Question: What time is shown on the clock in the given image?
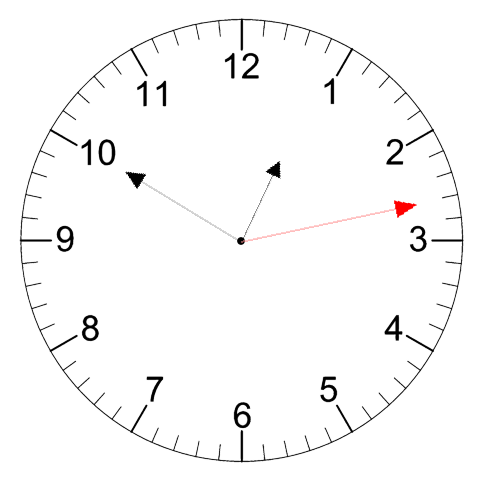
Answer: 12:50:13